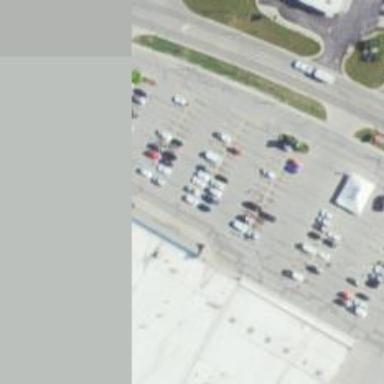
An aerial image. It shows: Parking space.